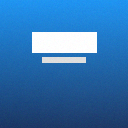
Screen state: on